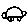
Label: car